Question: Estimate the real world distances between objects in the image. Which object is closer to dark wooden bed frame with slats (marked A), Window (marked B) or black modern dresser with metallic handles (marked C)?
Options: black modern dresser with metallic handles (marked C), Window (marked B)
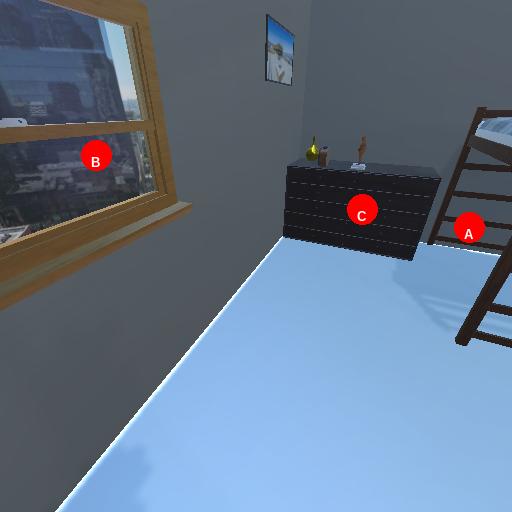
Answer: black modern dresser with metallic handles (marked C)